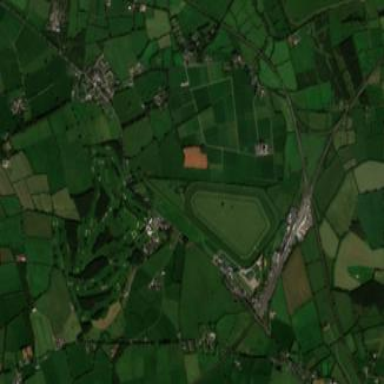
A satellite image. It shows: Sports center specializing in horse racing.